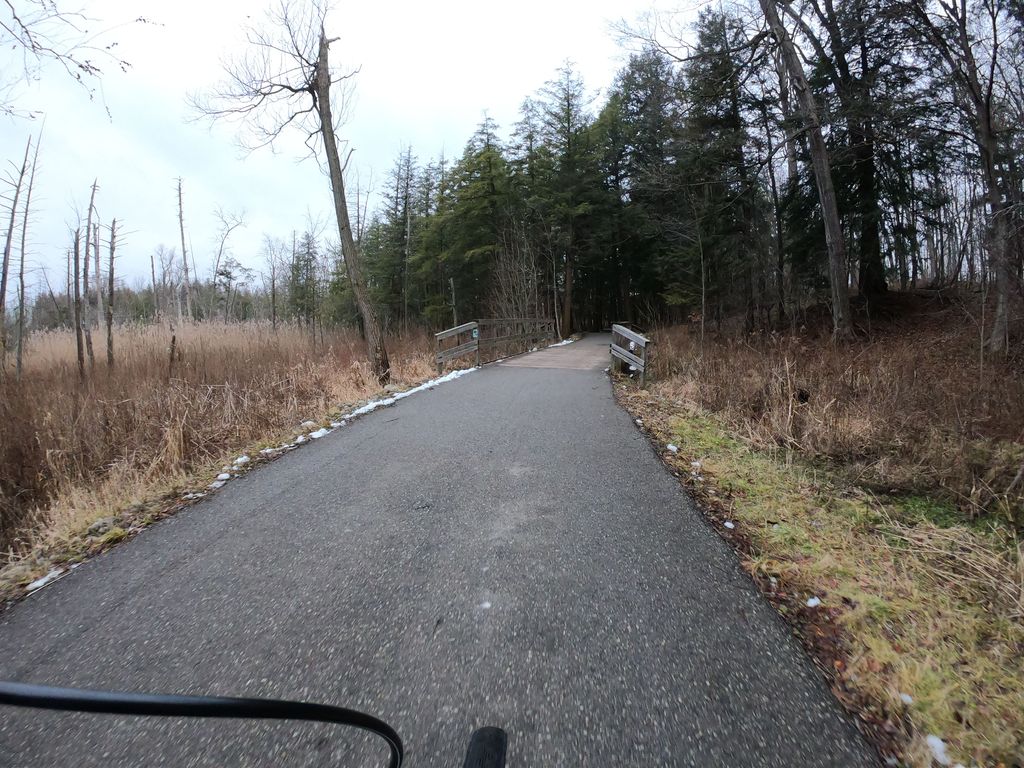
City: kitchener-waterloo